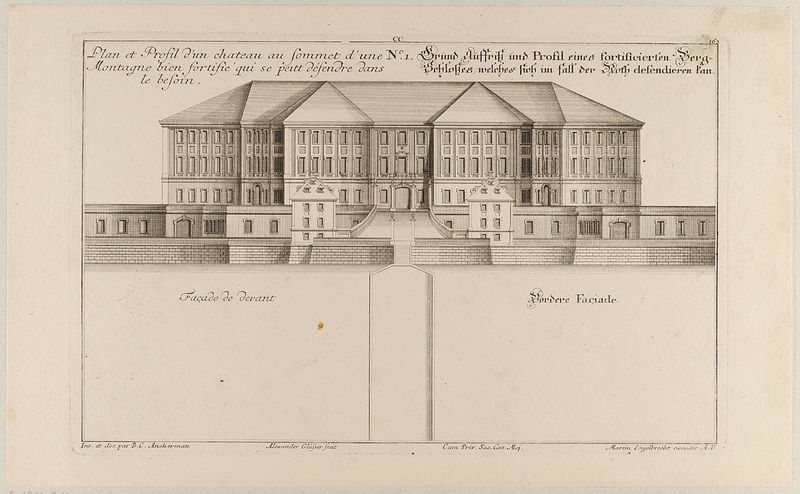
Titel: Fassade eines fortifizierten Bergschlosses
Künstler: Martin Engelbrecht
Standort: Hamburg
Institution: Museum für Kunst und Gewerbe Hamburg
Schlagwörter: schloss, barock, papier, grafik, graphik, fotografie, photographie, burg, druckgraphik, druckgrafik, radierung, entwurf, plan, grundriss, gerippt, reproduktionen, barockzeit, barockzeitalter, druckerzeugnisse, architekturdarstellungen, fassadendekorationen, gebäudes, ornamentstich, vorlageblätter